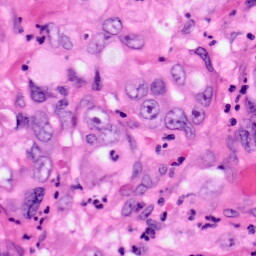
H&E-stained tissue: Pancreatic